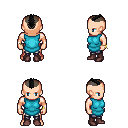
a pixel art fantasy rpg character, male body template, human, light skin, teal tunic, metal pants, black short mohawk hairstyle, bracelets, maroon shoes, four views (front, back, left, right), 2x2 character sprite sheet, small pixel art, hard edges, no anti-aliasing